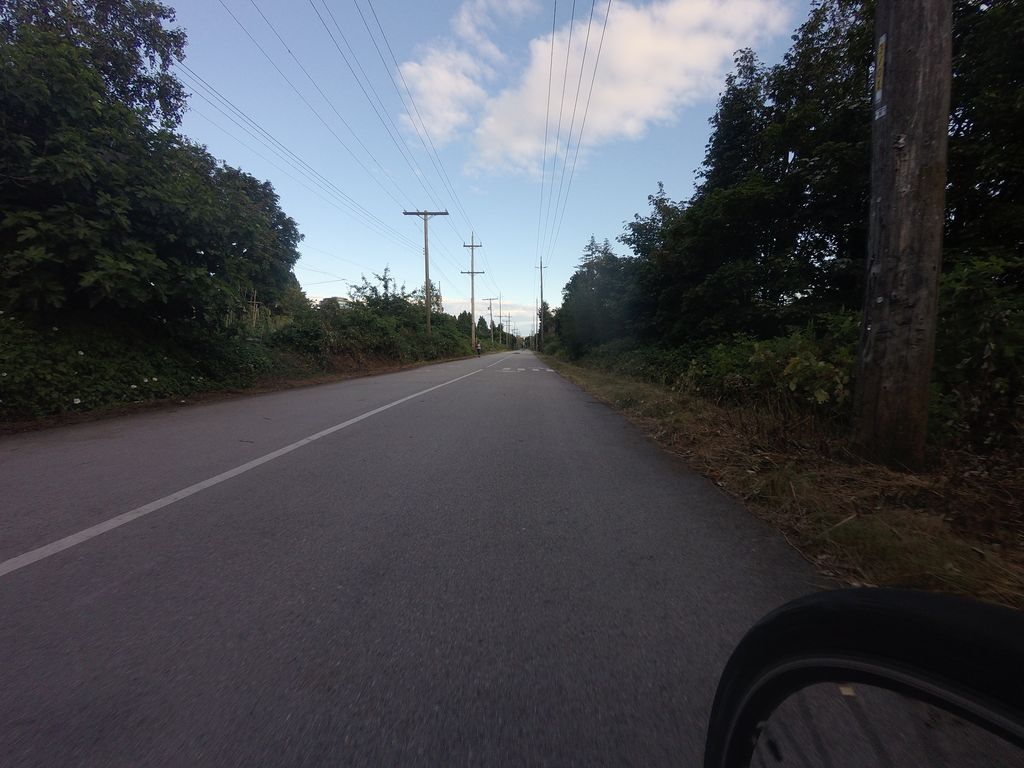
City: vancouver